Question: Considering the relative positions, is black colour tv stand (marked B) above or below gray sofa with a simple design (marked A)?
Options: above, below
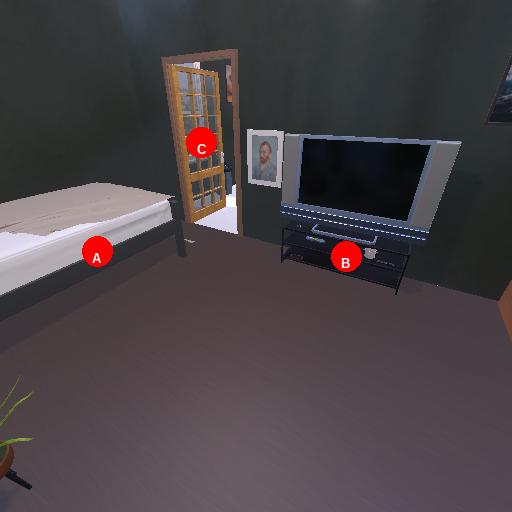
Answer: above